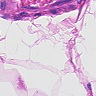
Metastatic tissue present: no